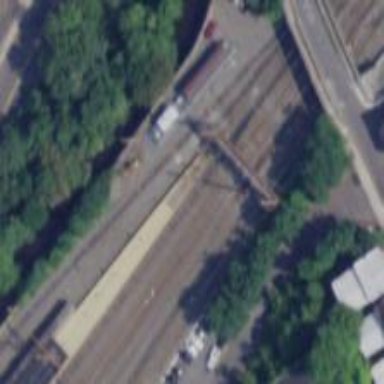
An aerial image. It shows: Rail siding with electrified contact lines.